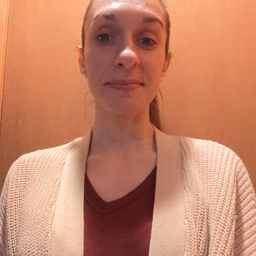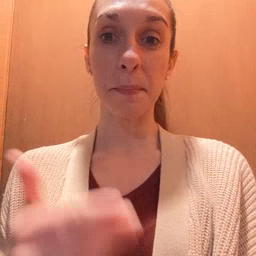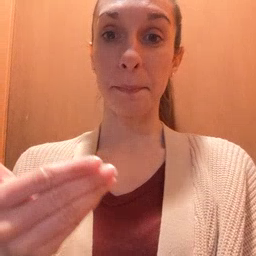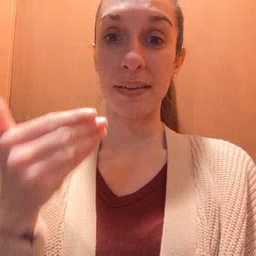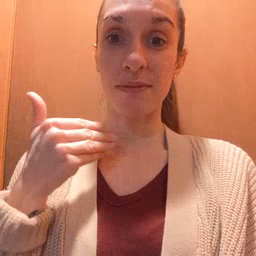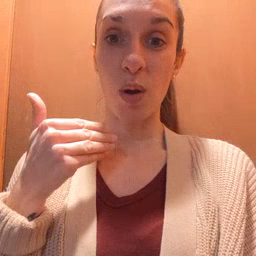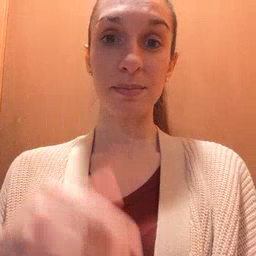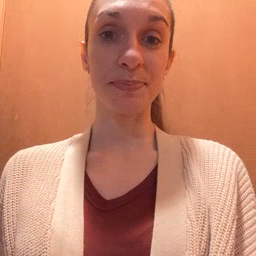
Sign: before